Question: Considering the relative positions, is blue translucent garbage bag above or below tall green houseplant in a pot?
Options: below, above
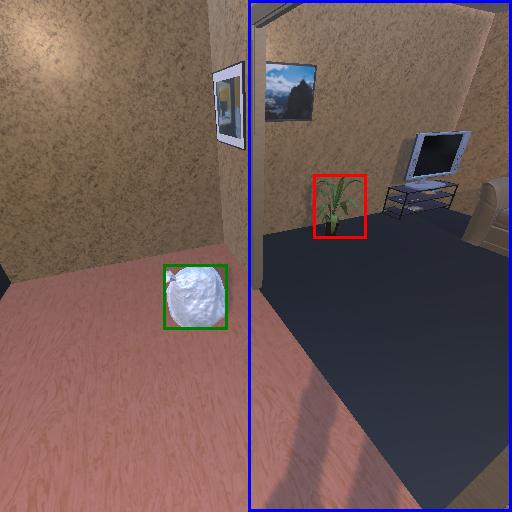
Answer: below